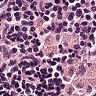
Metastatic tissue present: no